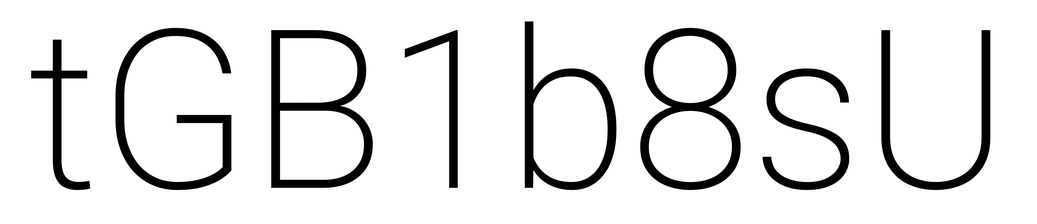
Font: Roboto_ExtraLight